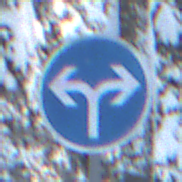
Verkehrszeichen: VorgeschriebeneFahrtrichtungRechtsOderLinks
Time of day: MorningAfternoon
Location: Outdoor (Nature)
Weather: Clear
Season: Winter
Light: Natural